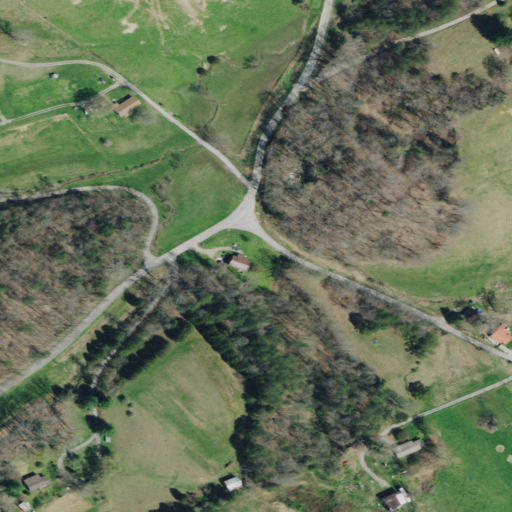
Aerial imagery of valley in Tennessee named Blowing Spring Hollow containing pasture, deciduous forest, open development, mixed forest, and low intensity development